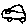
Label: car